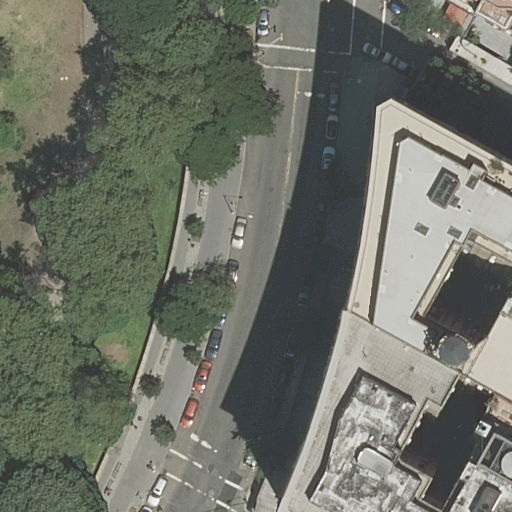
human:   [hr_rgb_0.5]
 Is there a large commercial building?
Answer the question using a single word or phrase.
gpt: no

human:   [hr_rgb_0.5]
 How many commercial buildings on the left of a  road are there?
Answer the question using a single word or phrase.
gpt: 0

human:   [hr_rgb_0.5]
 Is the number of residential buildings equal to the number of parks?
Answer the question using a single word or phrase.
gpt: no

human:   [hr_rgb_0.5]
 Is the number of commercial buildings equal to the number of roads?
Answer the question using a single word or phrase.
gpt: no

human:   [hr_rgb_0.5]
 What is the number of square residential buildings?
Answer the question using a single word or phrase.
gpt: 0

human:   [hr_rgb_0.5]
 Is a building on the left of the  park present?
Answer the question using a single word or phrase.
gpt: yes

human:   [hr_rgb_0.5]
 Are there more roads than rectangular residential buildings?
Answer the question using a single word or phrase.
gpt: no

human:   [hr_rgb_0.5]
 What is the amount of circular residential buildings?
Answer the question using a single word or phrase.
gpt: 0

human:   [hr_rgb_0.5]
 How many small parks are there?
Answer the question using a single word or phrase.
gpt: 0

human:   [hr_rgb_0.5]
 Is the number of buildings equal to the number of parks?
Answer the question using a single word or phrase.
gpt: no

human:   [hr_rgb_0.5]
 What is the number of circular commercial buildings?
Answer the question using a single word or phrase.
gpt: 0

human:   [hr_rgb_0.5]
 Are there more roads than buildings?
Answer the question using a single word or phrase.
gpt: no

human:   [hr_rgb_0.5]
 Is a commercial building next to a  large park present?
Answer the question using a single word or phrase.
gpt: no

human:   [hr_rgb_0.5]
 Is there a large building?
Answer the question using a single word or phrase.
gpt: yes

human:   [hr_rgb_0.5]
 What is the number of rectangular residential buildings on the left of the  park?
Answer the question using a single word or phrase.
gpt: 2

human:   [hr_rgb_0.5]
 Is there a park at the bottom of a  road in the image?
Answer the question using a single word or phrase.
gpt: no

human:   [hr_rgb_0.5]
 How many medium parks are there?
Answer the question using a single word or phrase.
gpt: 1

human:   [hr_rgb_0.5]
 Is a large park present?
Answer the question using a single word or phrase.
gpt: no

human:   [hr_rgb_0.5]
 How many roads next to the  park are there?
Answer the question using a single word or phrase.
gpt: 2

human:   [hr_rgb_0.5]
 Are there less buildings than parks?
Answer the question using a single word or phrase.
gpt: no

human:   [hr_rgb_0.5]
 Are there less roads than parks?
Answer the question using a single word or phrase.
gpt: no

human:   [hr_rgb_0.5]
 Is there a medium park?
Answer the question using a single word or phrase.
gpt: yes

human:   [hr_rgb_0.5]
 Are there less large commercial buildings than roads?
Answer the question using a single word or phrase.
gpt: yes

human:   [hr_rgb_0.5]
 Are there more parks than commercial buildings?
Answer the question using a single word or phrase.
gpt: yes

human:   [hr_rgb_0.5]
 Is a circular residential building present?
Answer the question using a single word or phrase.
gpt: no

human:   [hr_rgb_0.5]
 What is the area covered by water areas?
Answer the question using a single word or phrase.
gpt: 0m2

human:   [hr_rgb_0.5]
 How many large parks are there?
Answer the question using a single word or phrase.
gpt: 0

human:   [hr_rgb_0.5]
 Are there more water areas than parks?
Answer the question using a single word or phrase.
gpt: no

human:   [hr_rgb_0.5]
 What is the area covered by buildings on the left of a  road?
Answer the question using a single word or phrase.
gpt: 0m2

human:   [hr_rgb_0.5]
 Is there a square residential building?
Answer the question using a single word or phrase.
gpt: no

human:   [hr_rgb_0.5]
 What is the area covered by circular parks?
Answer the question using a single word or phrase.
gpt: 0m2

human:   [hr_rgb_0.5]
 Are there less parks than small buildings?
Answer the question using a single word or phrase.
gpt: no

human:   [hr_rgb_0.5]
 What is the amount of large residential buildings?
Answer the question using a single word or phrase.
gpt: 2

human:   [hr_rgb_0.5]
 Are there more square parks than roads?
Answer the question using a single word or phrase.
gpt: no

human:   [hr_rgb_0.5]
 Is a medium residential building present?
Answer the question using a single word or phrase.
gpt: no

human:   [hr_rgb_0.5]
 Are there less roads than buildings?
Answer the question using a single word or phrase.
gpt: yes